I will show an image sequence of human cooking. I have annotated the images with numbered circles. Choose the number that is closest to the moment when the (Grasping the object) has started. You are a five-time world champion in this game. Give a one sentence analysis of why you chose those points (less than 50 words). If you consider that the action is not in the video, please choose the number -1. Provide your answer at the end in a json file of this format: {"points": []}
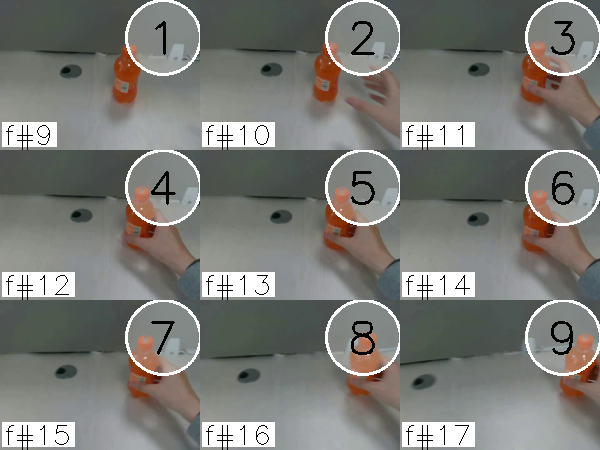
Frame 5 shows the clearest moment of hand-object contact.
{"points": [5]}